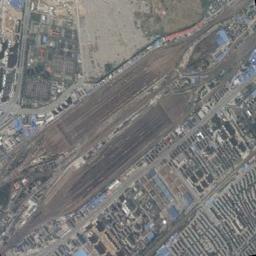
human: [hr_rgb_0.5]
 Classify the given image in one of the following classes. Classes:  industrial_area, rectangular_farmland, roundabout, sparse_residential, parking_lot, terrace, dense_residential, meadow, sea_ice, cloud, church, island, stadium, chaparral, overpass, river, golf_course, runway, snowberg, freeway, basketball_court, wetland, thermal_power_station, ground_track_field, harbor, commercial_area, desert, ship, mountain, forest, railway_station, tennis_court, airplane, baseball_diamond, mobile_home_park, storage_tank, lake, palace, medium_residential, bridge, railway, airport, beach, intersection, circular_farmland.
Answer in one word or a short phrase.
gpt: railway_station